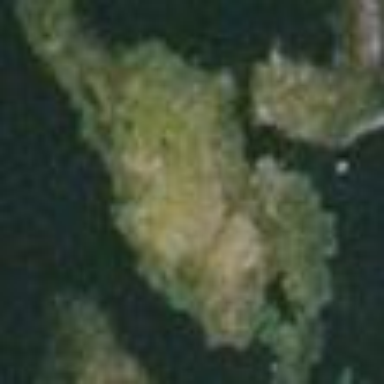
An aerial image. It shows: Islet.